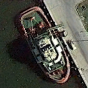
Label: civil